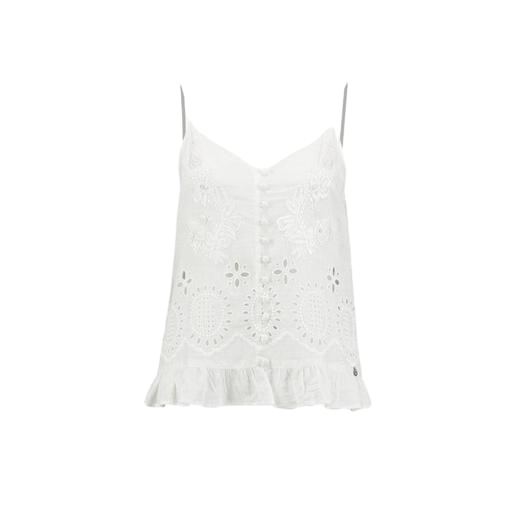
white sleeveless button, white broderie-anglaise top, eyelet camisole, white background